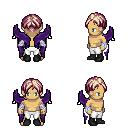
a pixel art fantasy rpg character, male body template, human, tanned skin, purple wings, white pants, white blonde parted hairstyle, white cloth bandages, black shoes, four views (front, back, left, right), 2x2 character sprite sheet, small pixel art, hard edges, no anti-aliasing